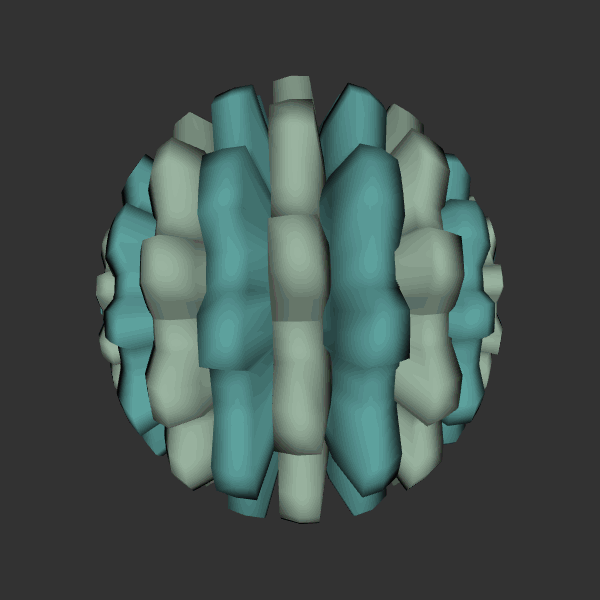
Background: dark